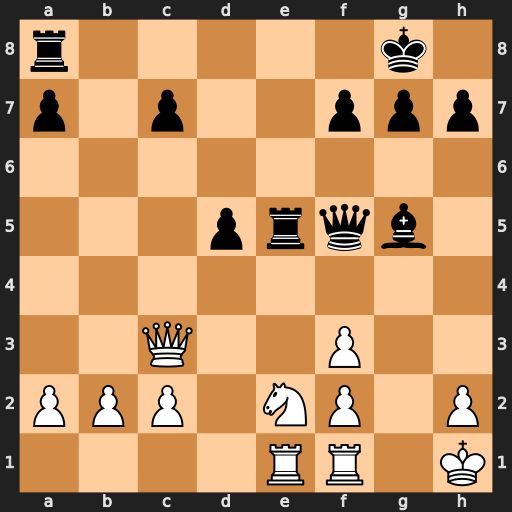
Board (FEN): r5k1/p1p2ppp/8/3prqb1/8/2Q2P2/PPP1NP1P/4RR1K
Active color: w
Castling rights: -
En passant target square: -
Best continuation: Ng3 Rxe1 Nxf5